Question: i am using jquery sortable and i am facing an issue . when i drag a list its shows me a big blank space.
this is my code.
'''
$(function() {
$("#todo").sortable({ opacity: 0.6, cursor: 'move', update: function() {
var order = $(this).sortable("serialize") + '&action=updateRecordsListings'
$.post("todo/updateDB.php", order, function(theResponse){
});
}
});
});
'''
html
'''
<ul id="todo">
<?php
$sel=mysql_query("SELECT * FROM 'todo' WHERE 'proid'='$proid' ORDER BY 'order' ASC");
$b=mysql_num_rows($sel);
$i=0;
while($show=mysql_fetch_array($sel))
{
$i++;
?>
<li id="recordsArray_<?php echo $show['id']; ?>"><div class="span12"><em><strong><?php echo $show['title'] ?></strong></em></li>
<?php
}
?>
<?ul>
'''

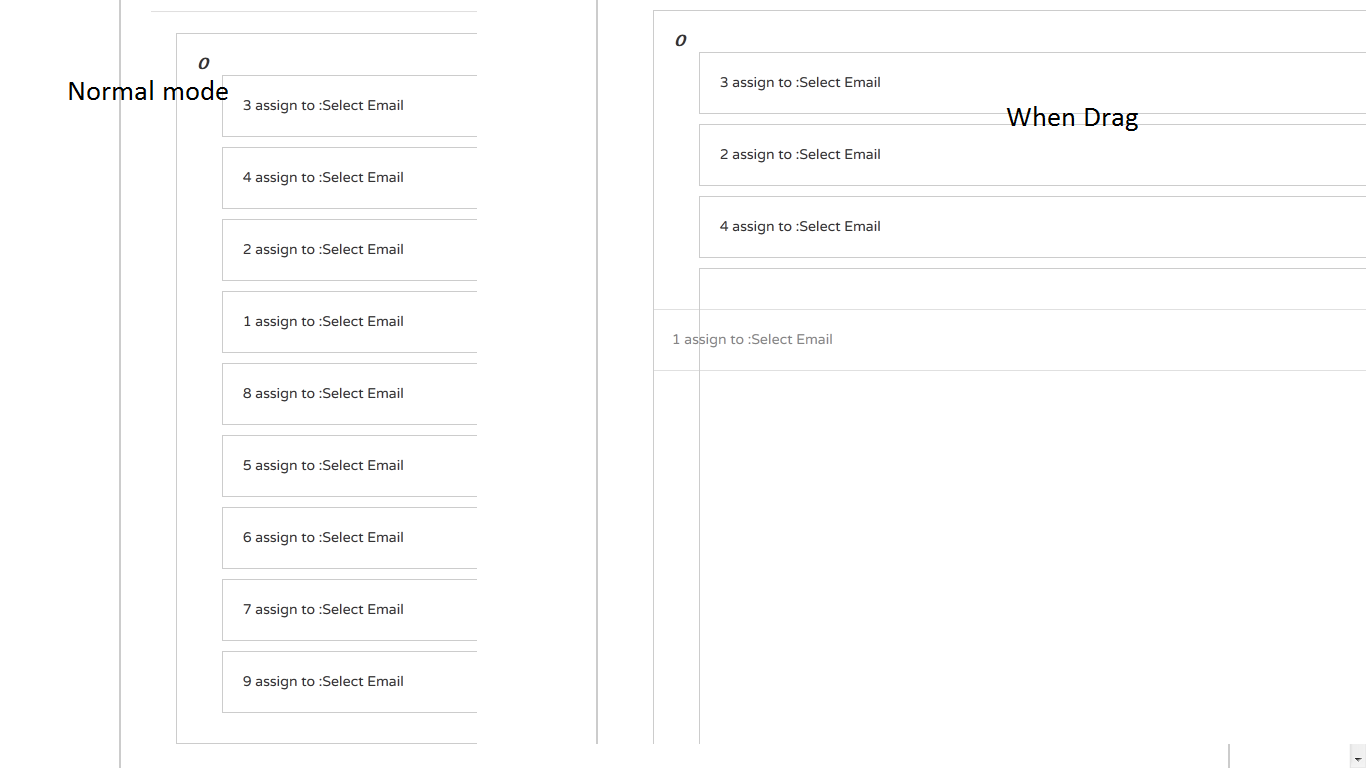
Answer: i think your css file creating the issue or js files. have alook on it. remove one by one and check it.